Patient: sex M, age 61
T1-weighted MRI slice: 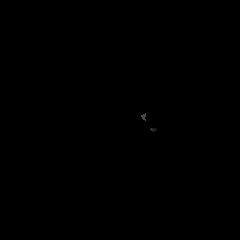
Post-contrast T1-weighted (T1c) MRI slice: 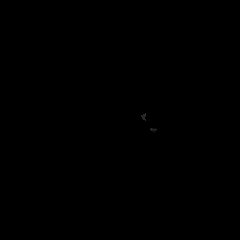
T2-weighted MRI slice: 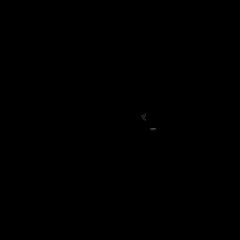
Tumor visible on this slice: no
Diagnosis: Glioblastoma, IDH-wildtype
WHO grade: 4